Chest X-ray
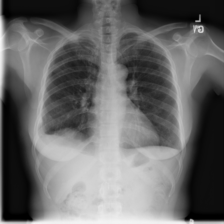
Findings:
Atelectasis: negative
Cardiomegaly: negative
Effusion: negative
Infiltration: negative
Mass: negative
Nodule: negative
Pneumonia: negative
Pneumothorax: negative
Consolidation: negative
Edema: negative
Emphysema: negative
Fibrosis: positive
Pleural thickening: negative
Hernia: negative